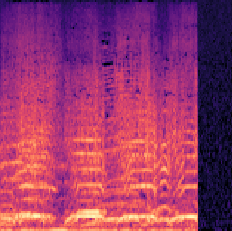
Sound class: Cow